Field crop: maize
Growth stage: 2
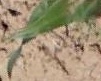
Species: maize